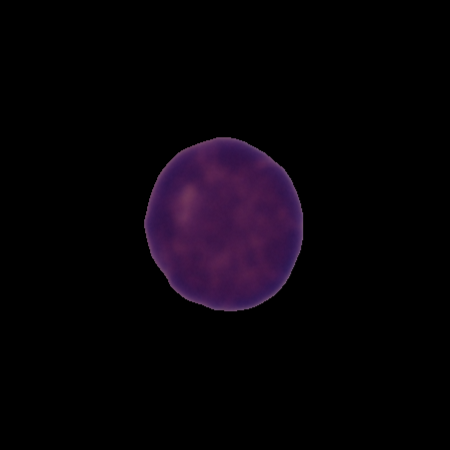
Label: healthy